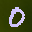
Label: 0